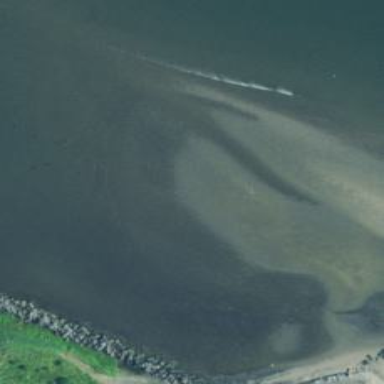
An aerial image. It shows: Breakwater structure.